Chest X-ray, PA view. Patient: 71 years old, sex M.
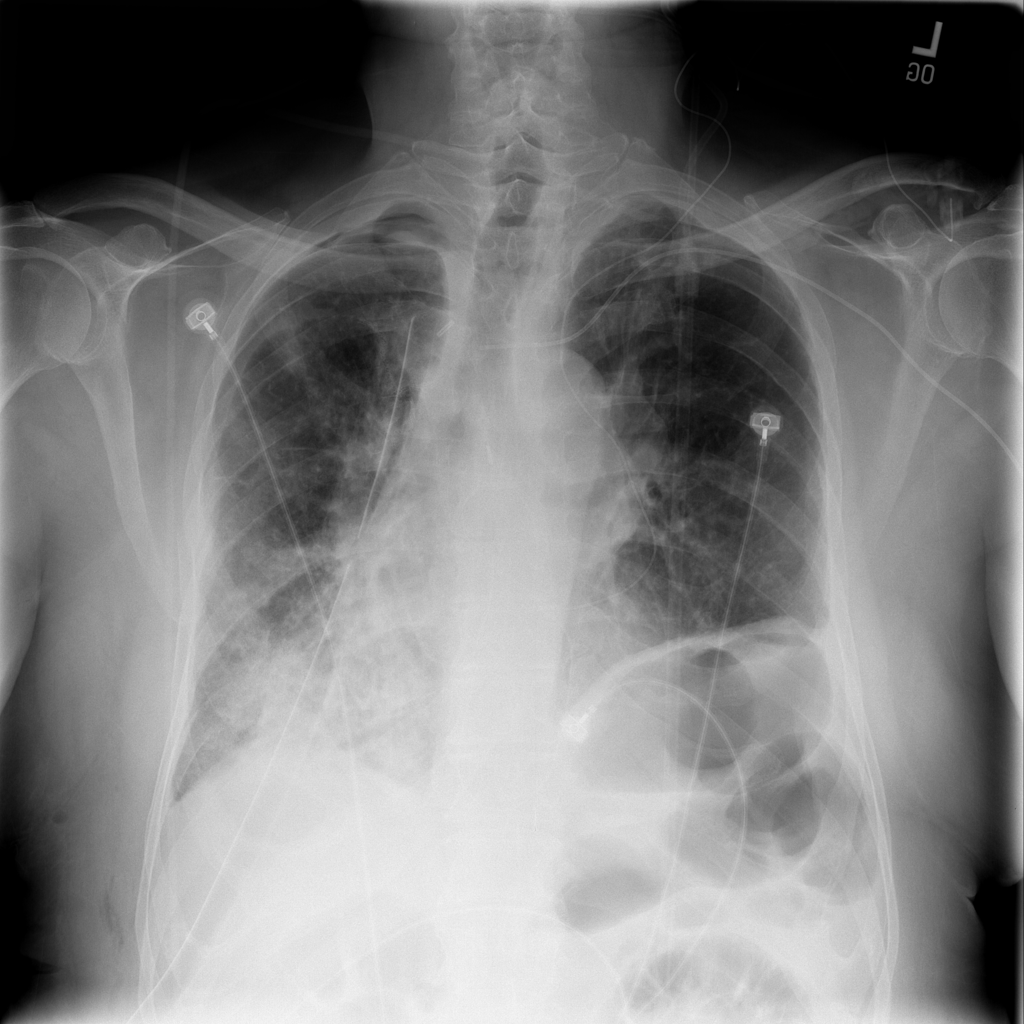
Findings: Infiltration, Pneumothorax